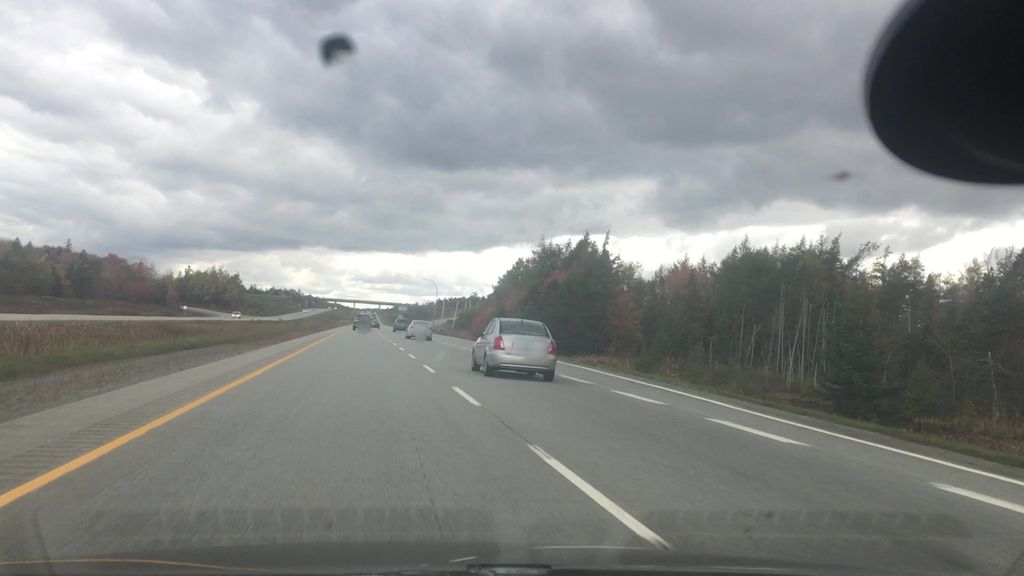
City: halifax